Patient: sex M, age 53
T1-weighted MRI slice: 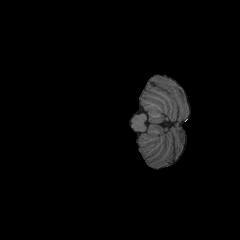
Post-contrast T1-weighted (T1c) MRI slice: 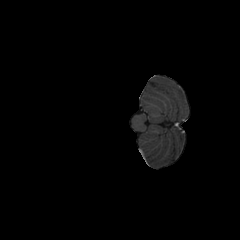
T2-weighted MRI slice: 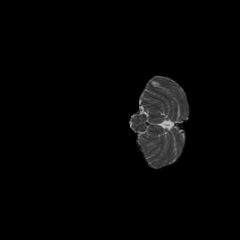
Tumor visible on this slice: no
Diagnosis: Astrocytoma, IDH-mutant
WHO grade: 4